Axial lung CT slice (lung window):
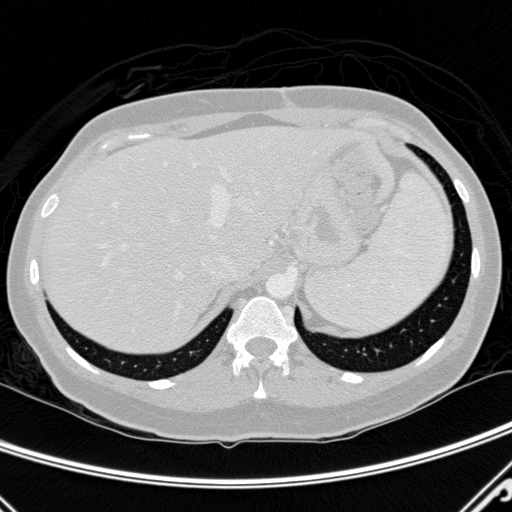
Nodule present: no